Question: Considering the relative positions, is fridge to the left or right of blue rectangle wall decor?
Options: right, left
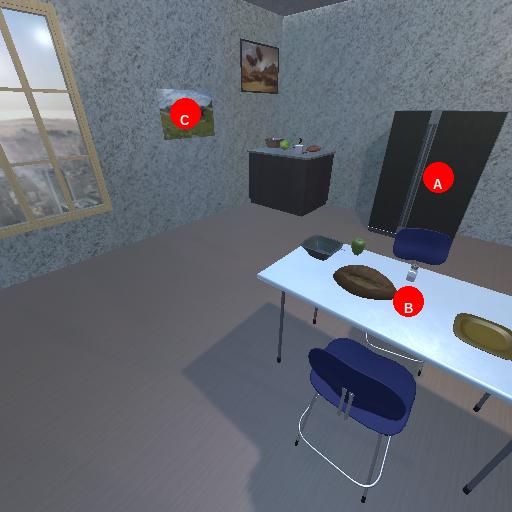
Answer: right